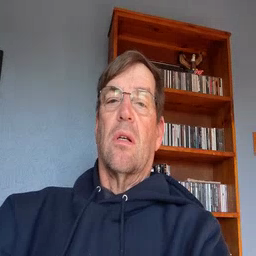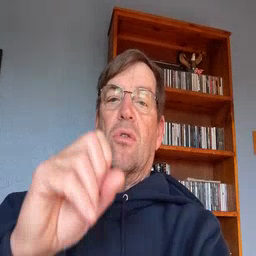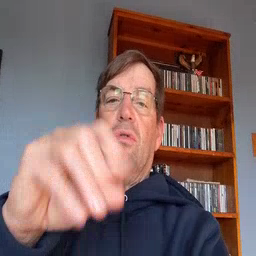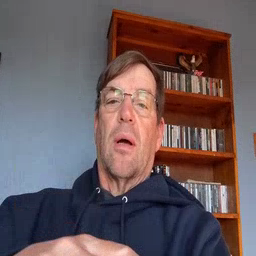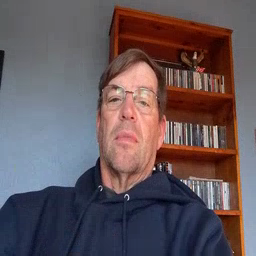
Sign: drop